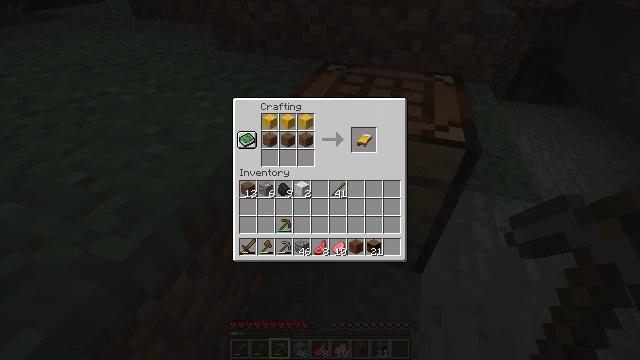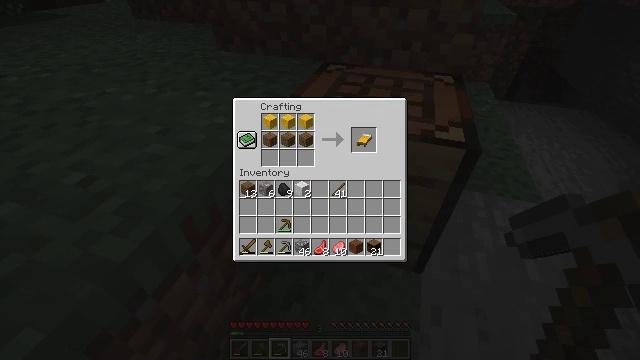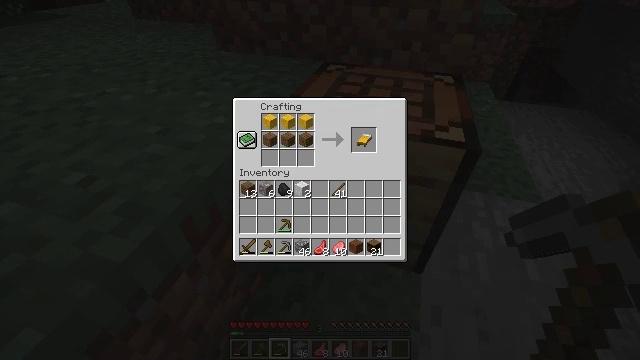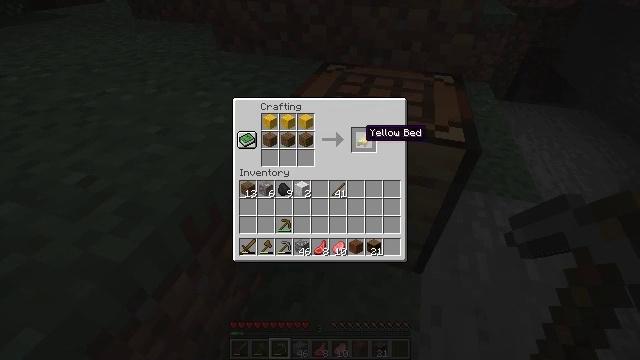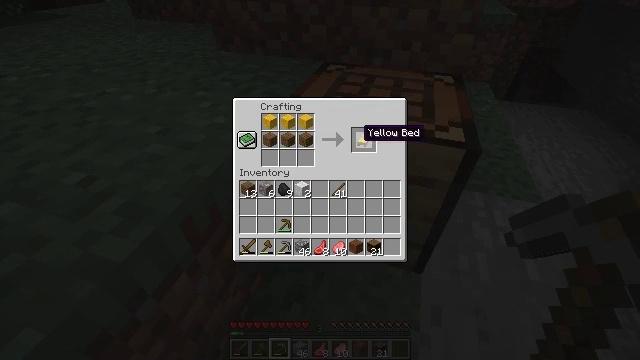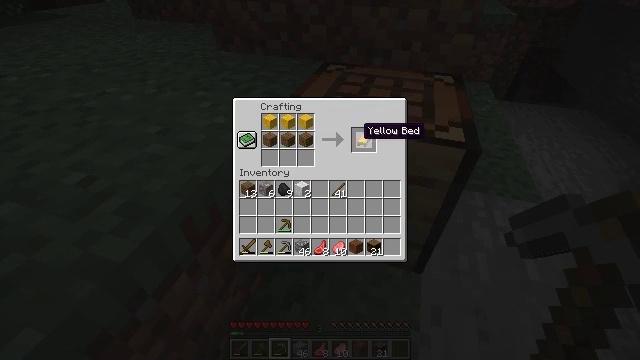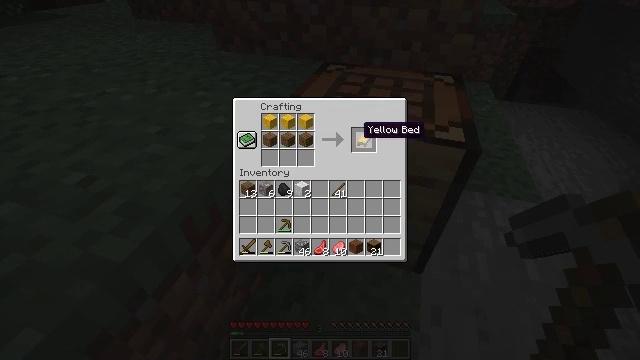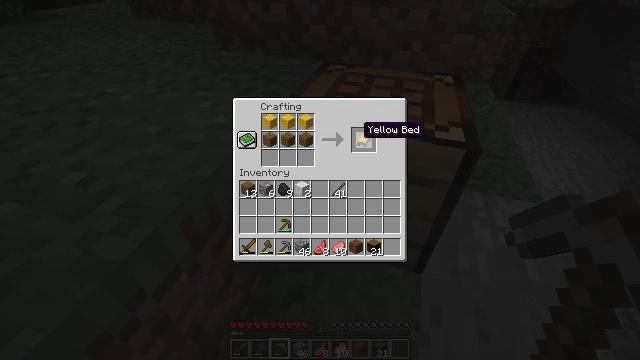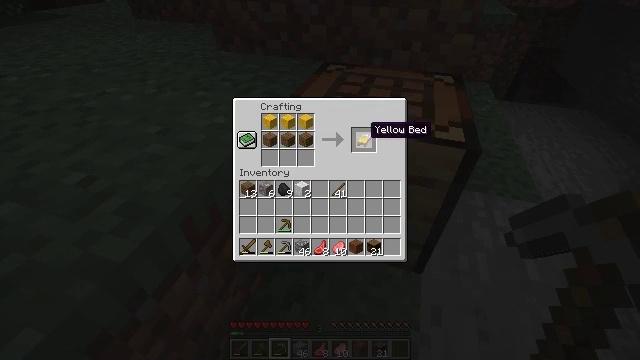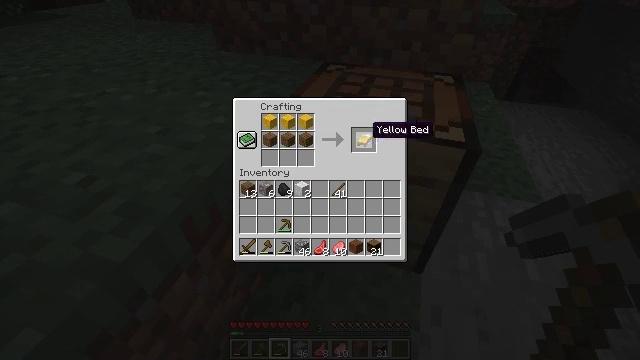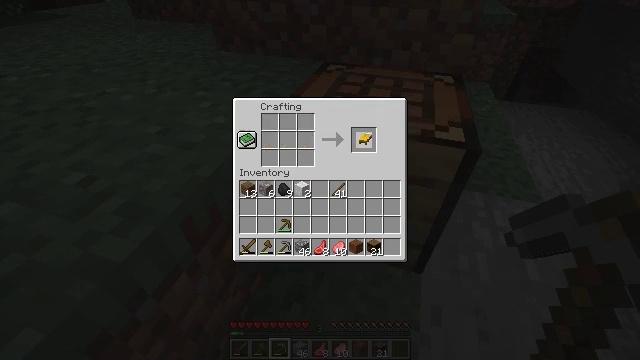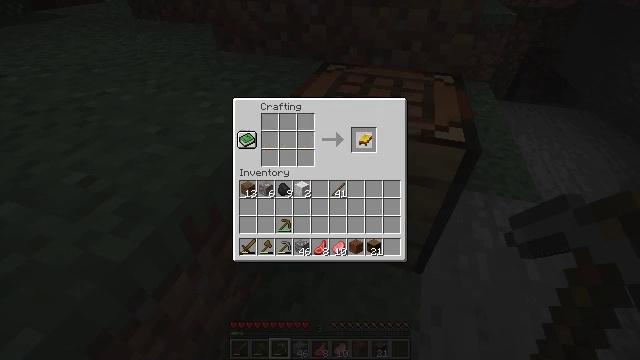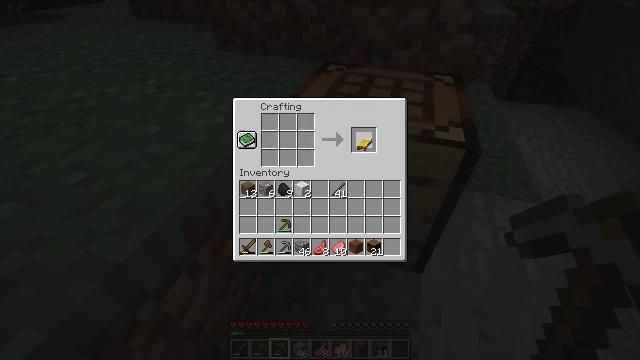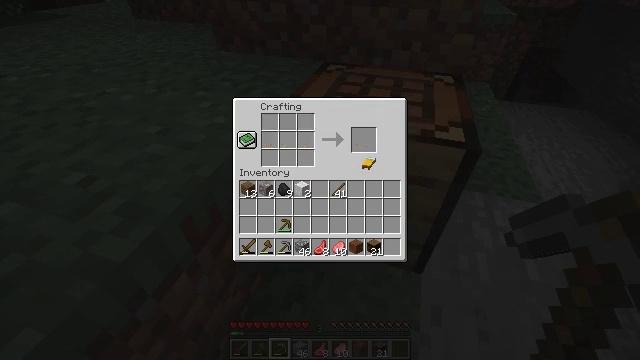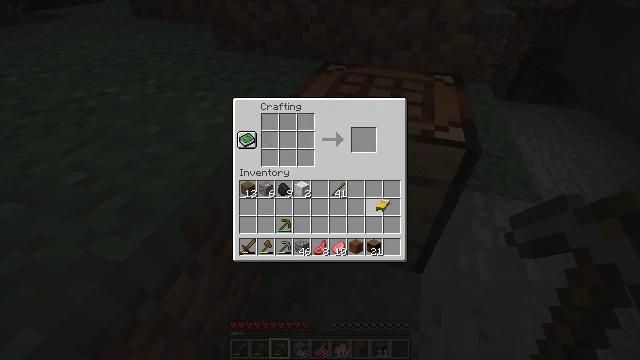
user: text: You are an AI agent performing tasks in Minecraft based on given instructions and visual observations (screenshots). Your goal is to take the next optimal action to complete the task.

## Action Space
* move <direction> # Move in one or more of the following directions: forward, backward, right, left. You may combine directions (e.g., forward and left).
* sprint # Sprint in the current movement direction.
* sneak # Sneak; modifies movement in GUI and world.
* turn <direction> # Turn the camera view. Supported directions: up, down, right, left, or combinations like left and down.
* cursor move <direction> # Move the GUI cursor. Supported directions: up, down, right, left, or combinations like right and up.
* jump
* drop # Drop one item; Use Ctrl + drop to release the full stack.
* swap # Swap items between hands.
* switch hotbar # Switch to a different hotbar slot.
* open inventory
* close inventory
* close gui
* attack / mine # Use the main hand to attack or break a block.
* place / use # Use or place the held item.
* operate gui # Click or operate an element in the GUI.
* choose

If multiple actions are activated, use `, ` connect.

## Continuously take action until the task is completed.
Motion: motion action
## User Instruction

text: Craft a yellow bed.
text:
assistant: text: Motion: no_op
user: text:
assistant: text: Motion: no_op
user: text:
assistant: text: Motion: cursor move left
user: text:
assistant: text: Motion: no_op
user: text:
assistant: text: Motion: no_op
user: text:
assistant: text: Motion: no_op
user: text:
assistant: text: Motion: no_op
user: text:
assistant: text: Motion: no_op
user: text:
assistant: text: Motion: no_op
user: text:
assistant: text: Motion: operate gui
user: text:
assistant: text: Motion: operate gui
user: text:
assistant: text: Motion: no_op
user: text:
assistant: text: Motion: cursor move down
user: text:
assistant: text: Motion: cursor move right and down
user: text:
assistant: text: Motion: no_op